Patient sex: M
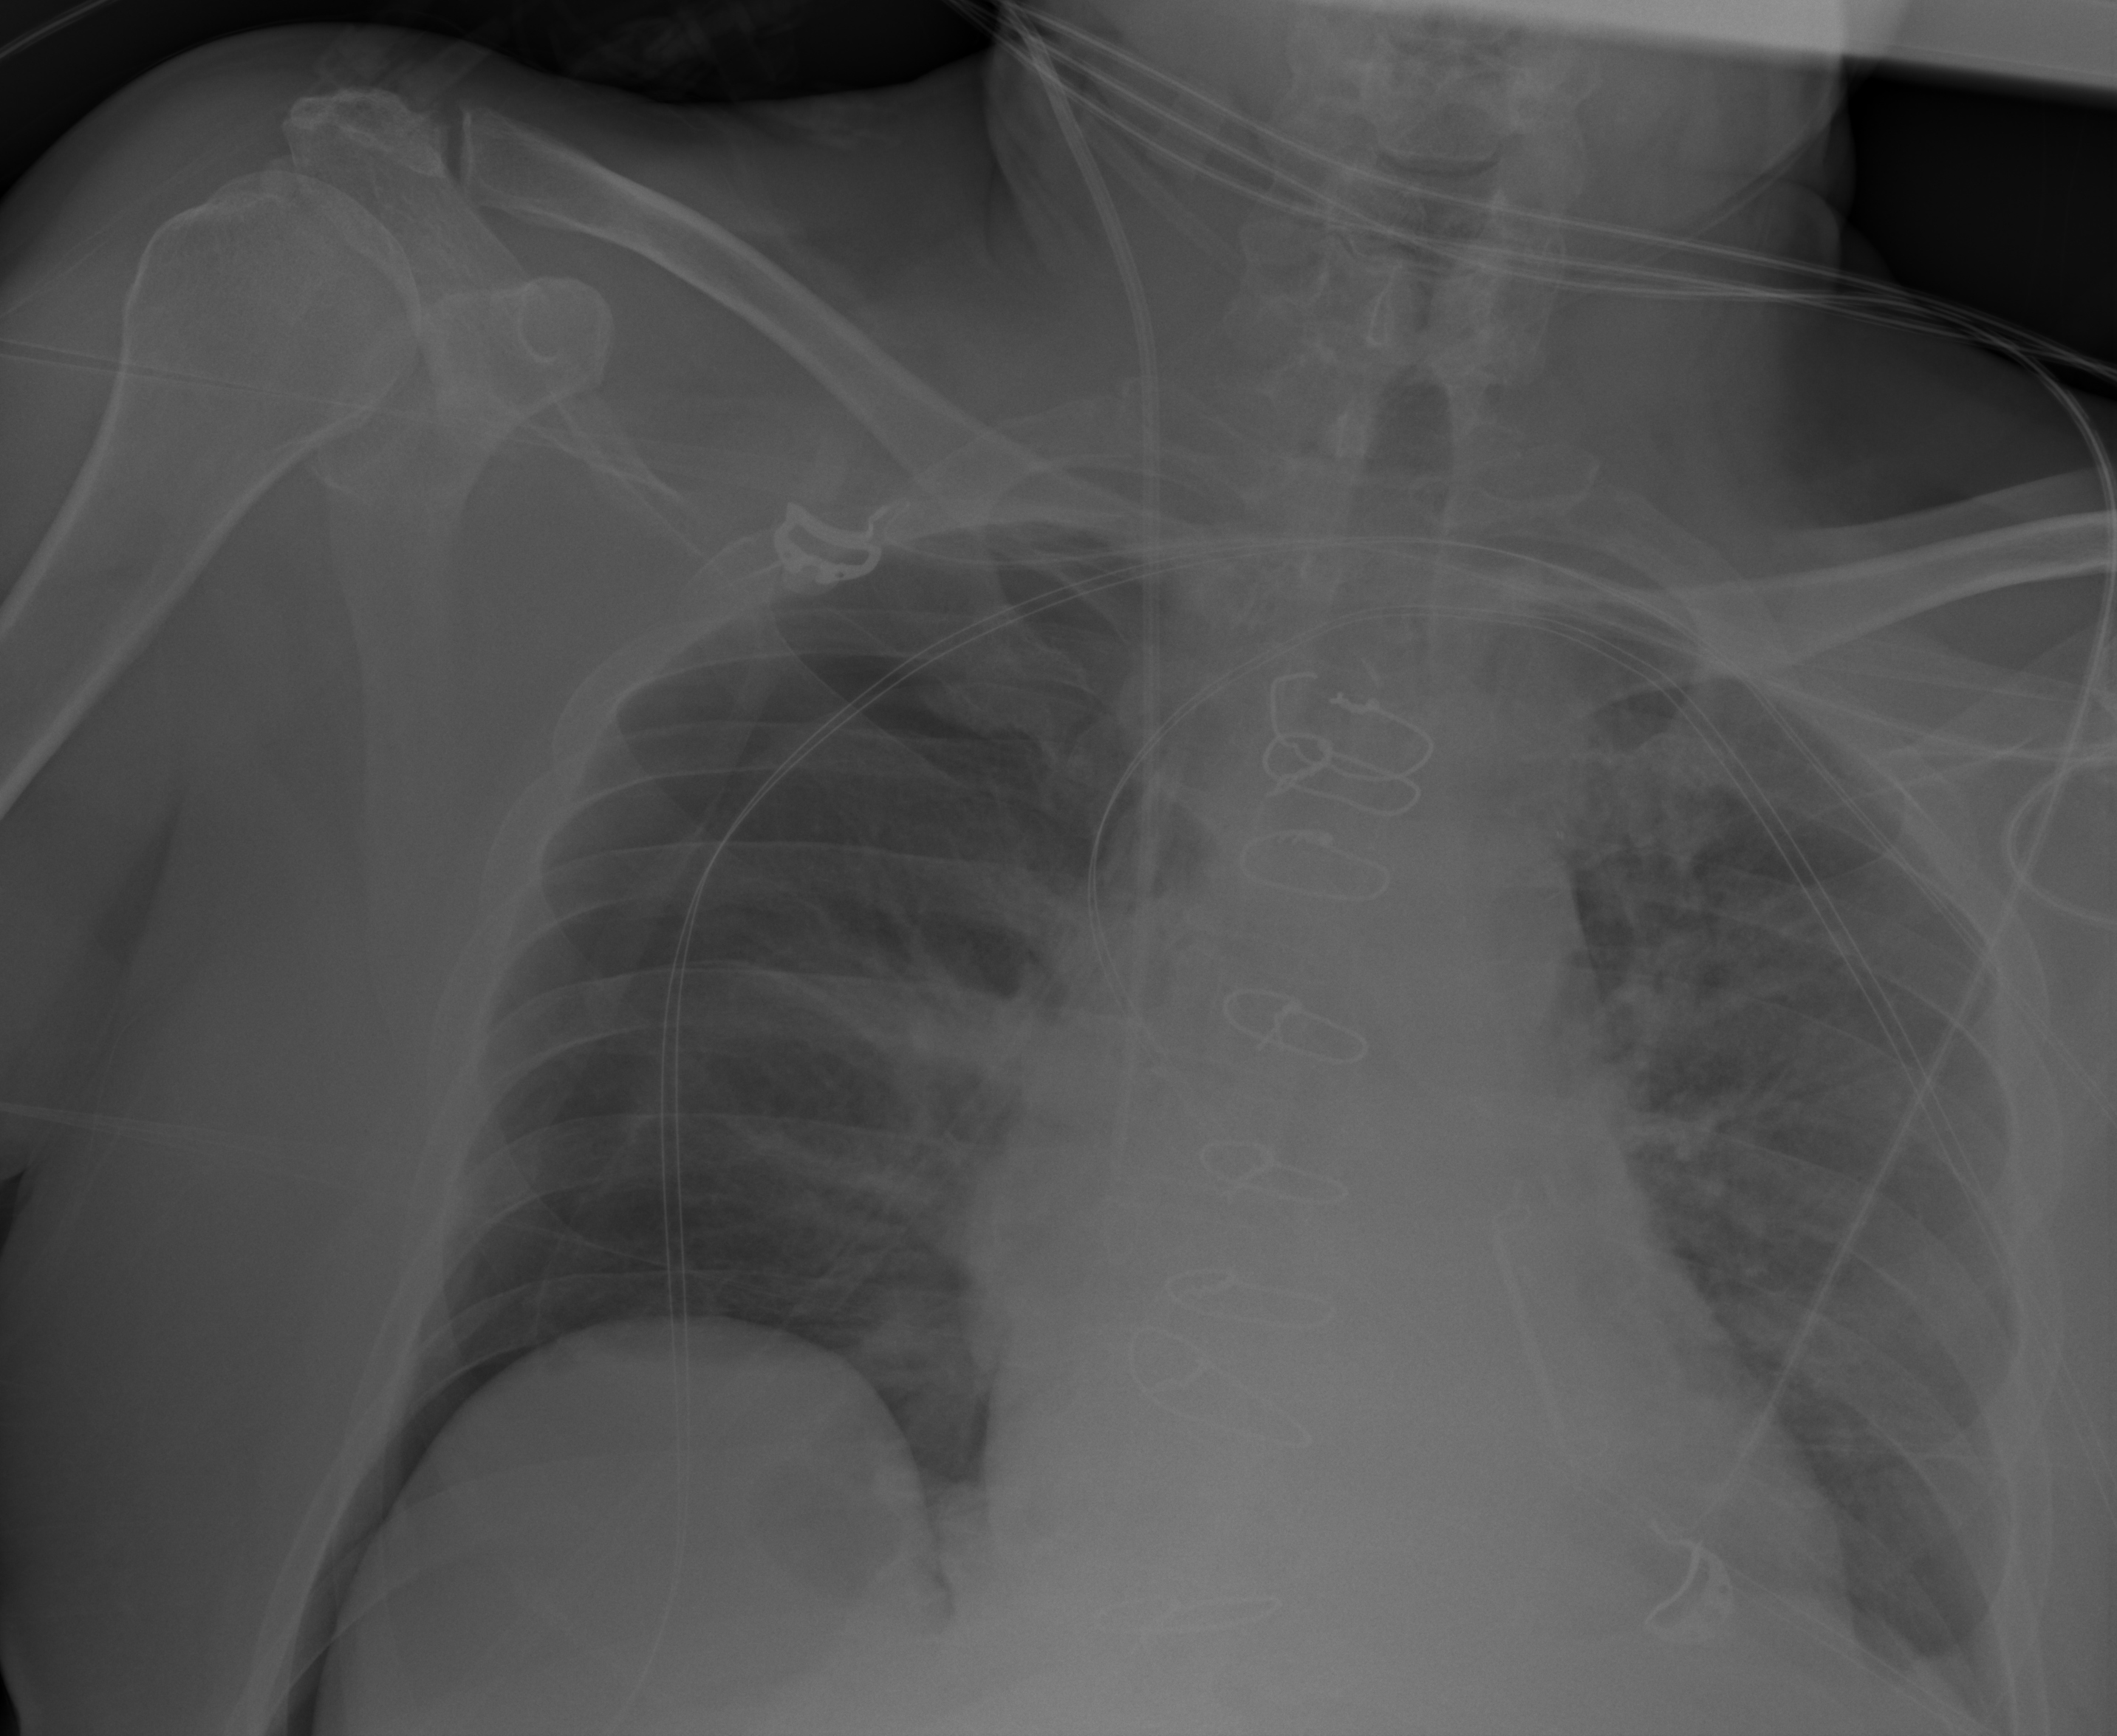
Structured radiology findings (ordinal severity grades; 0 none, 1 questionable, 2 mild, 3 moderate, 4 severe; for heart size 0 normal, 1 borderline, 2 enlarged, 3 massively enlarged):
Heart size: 2
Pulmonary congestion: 2
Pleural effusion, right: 0
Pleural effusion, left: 0
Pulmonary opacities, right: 2
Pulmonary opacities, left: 2
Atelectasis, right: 3
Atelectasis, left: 2